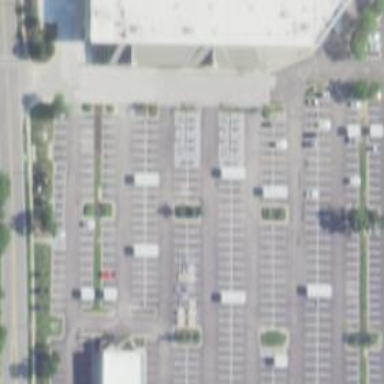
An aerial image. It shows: Parking space.